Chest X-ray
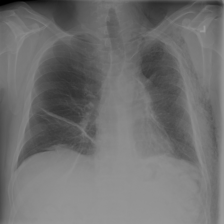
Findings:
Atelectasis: positive
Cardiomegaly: negative
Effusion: negative
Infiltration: positive
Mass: negative
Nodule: positive
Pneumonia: negative
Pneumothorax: positive
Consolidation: negative
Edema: negative
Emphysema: positive
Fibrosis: negative
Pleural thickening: negative
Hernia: negative